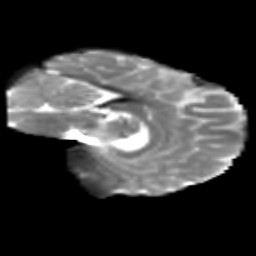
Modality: T2w
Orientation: sagittal
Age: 39
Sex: female
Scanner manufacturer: siemens
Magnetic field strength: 3 T
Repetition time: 1.8 s
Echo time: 0.07 s